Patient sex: M
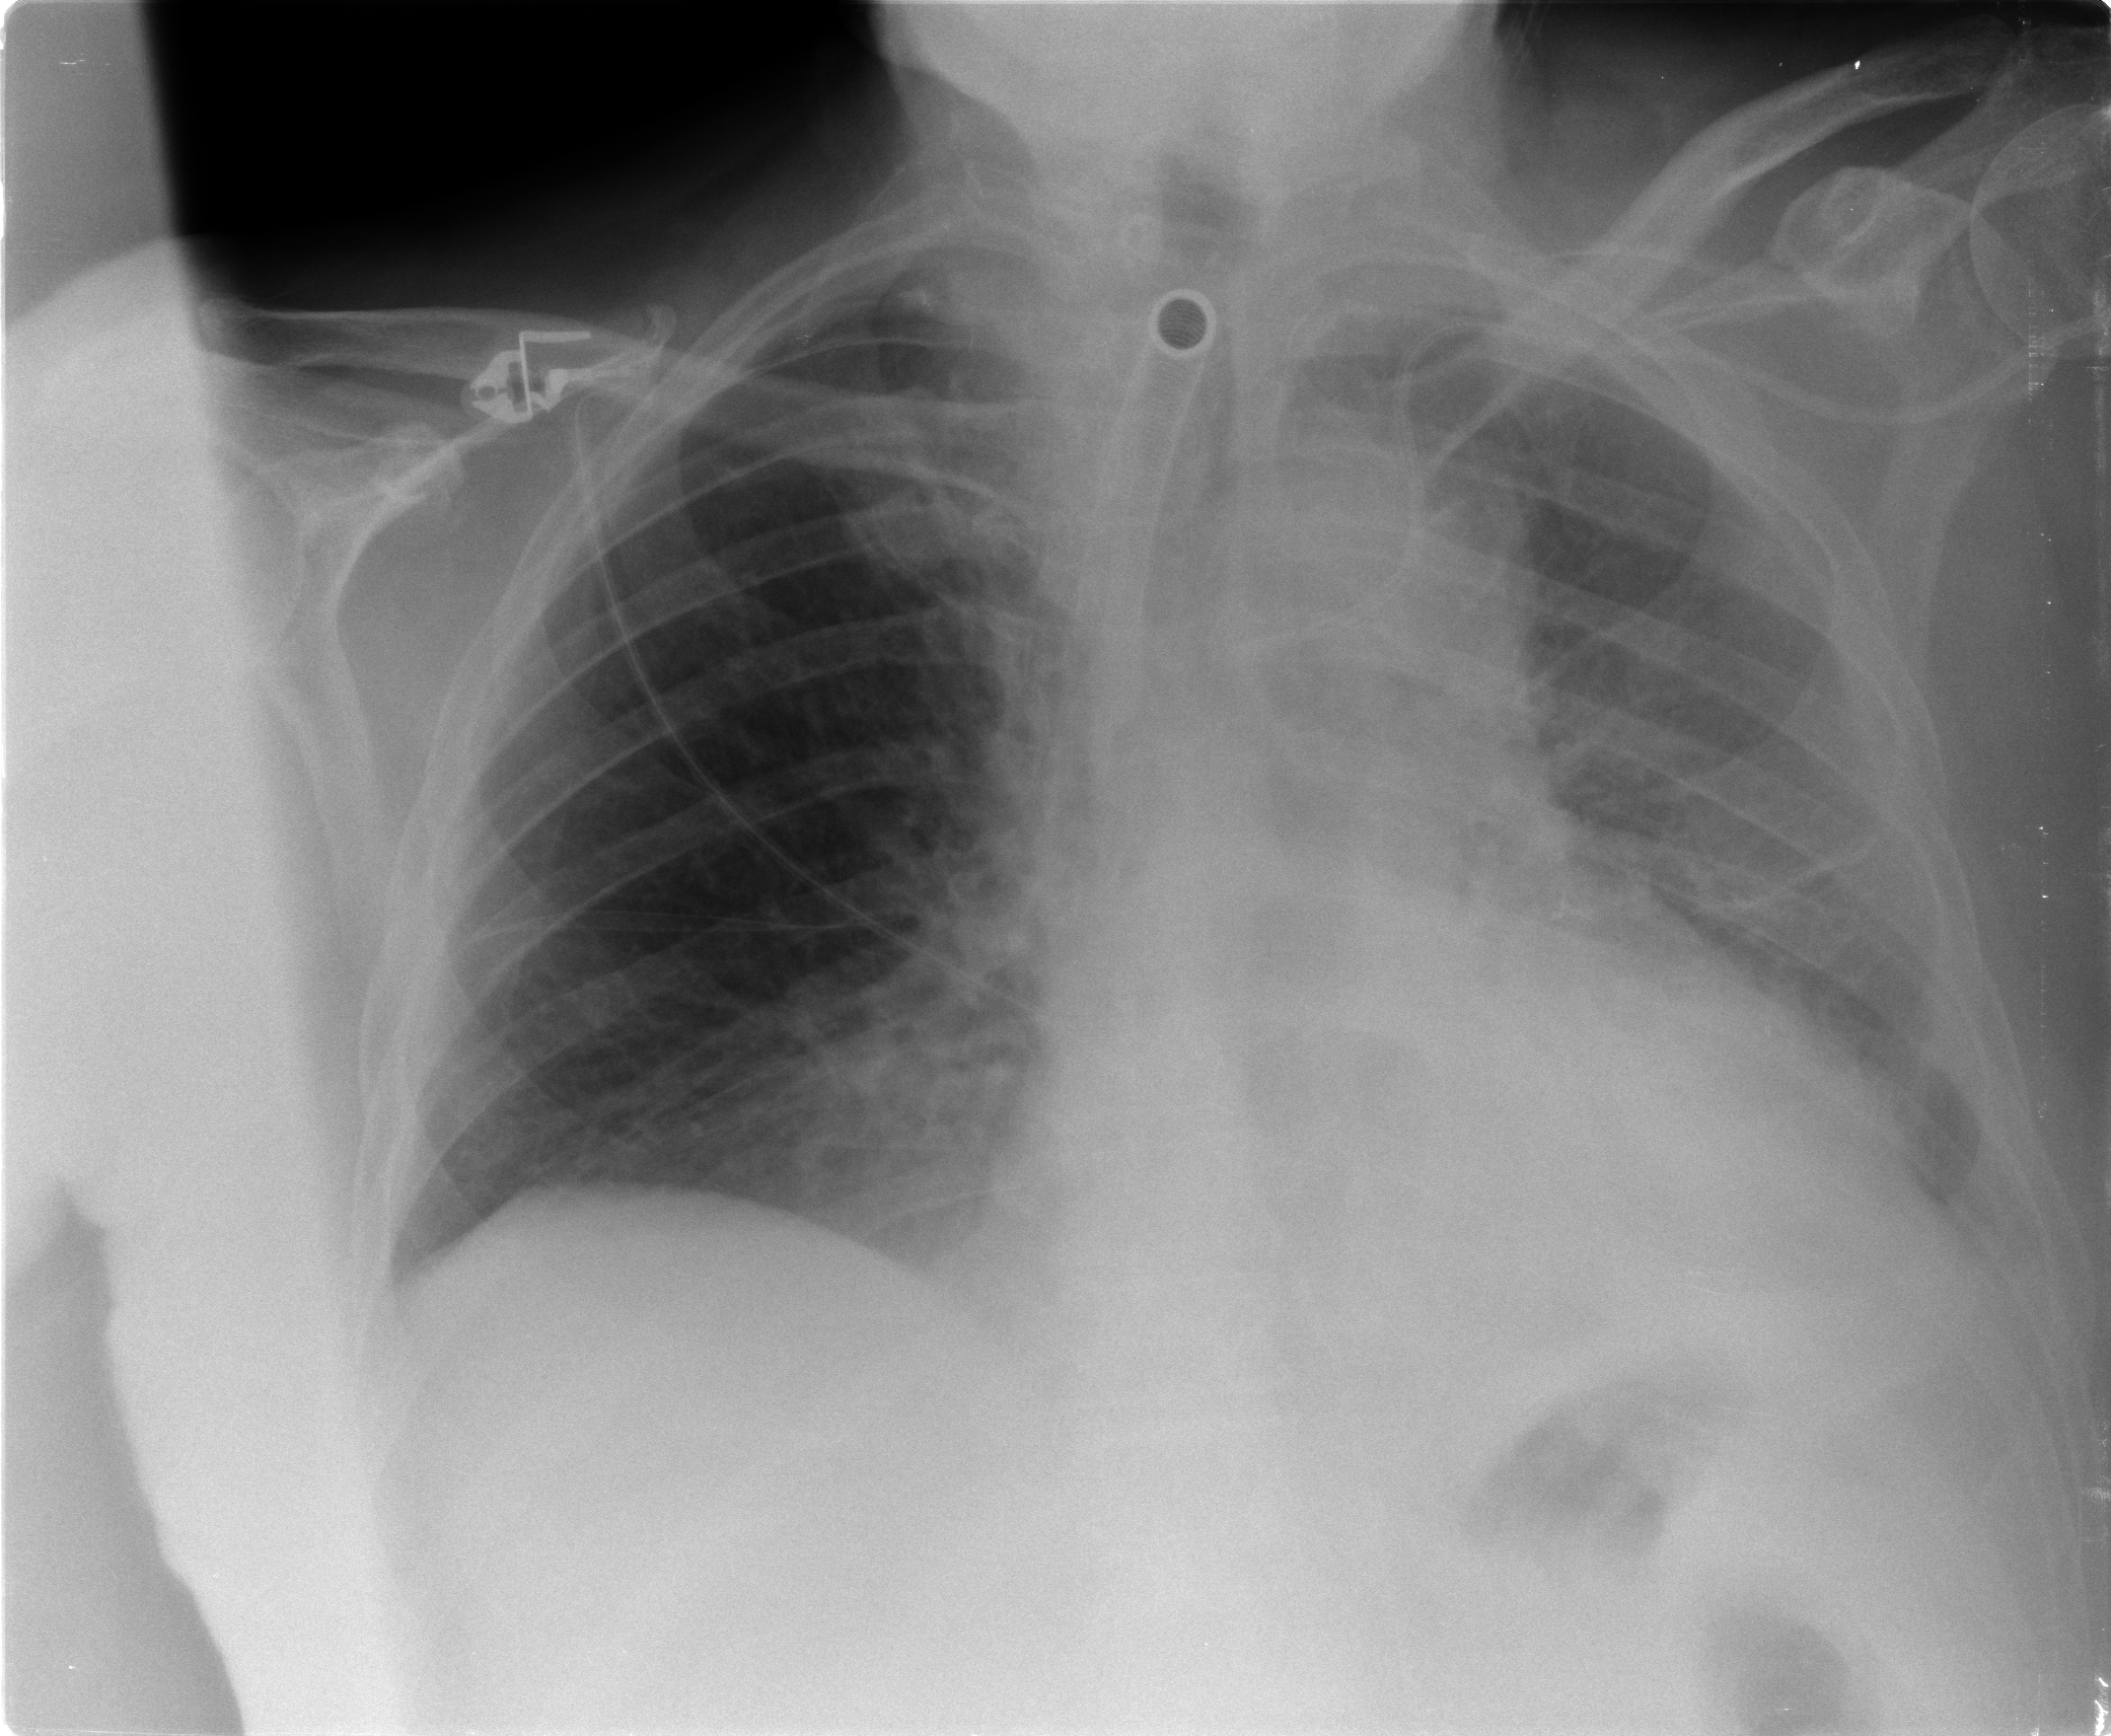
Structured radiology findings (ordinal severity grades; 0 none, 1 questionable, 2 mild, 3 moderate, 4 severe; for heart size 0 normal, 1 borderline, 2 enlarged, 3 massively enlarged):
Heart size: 2
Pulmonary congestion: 2
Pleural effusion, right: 0
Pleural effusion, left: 2
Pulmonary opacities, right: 1
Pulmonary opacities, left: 0
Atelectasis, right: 2
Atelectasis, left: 2